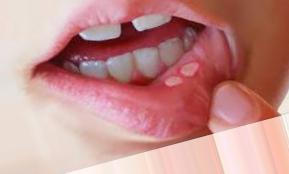
Condition: Mouth Ulcer